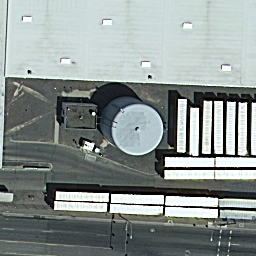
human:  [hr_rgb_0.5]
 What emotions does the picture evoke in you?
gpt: storage tanks